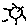
Label: sun